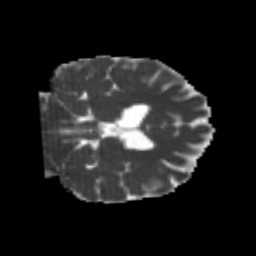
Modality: MD
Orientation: coronal
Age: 22
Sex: female
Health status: healthy
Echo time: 0.074 s